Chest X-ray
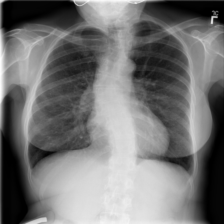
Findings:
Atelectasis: negative
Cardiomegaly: negative
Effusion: negative
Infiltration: positive
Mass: negative
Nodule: negative
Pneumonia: negative
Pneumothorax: negative
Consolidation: negative
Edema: negative
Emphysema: negative
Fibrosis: negative
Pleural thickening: negative
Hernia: negative